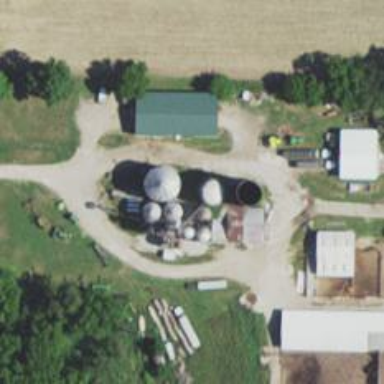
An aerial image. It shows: Silo structure.